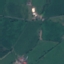
Label: Pasture